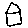
Label: house